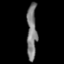
Tissue: lung
Cell type: Myeloid cells
Senescence score: 0.2199
Nuclear area (px): 547
Mean DAPI intensity: 122.987